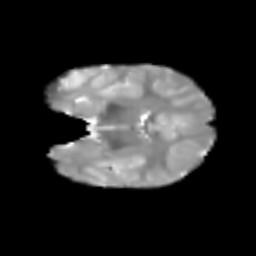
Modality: T2w
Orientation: coronal
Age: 7
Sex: male
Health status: healthy